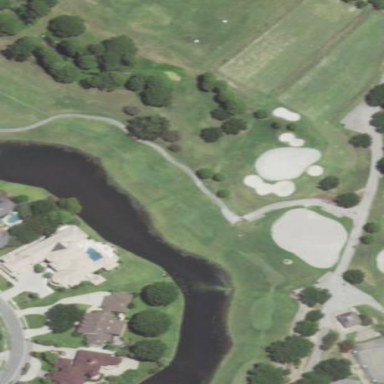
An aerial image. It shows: Water hazard on golf course. The hazard is natural water feature.